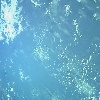
Label: water